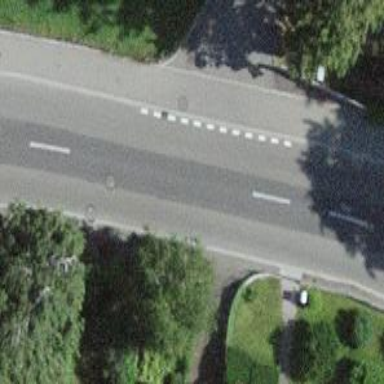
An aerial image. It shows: Tertiary road.